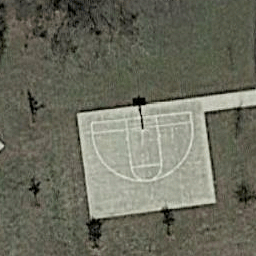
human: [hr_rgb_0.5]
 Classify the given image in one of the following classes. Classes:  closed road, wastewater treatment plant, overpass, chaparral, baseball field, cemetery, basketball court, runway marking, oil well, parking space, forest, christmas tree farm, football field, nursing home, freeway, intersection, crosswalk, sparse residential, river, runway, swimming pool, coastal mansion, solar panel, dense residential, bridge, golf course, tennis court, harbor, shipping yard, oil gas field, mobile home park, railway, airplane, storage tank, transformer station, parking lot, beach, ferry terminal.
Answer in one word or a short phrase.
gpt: basketball court